Question: I'm new in Django and I'm giving myself a big headhache trying to structure this query.
- - - -
Maybe with an image you can understand better.

:
(so passing through and ):
So basically, first I need to dig from User to RelatedCustomer using , take all the set, and then going back to know the of each customer in the set.
What I've reached so far:
'''
# This gives me back a customer profile given a user.id (2)
cm = CustomerProfile.objects.get(base_profile__user=2)
# M2M lookup. Given one customer returns all the RelatedCustomer relations
# that he has as a part of the 'from' M2M
cm.from_photographer.all()
'''
Chaining the previous two: given a I obtain a of CustomerRelated relations:
'''
rel = CustomerProfile.objects.get(base_profile__user=2).from_photographer.all()
'''
This gives me back something like:
'''
[<CustomerRelated: from TestCustomer4 to TestCustomer2 >,
<CustomerRelated: from TestCustomer4 to TestCustomer3 >]
'''
Where in this case the user having a is the .
So far so good, but now having this set how can I get of the ?
That is, how do I get the of 'TestCustomer2' and 'TestCustomer3'?
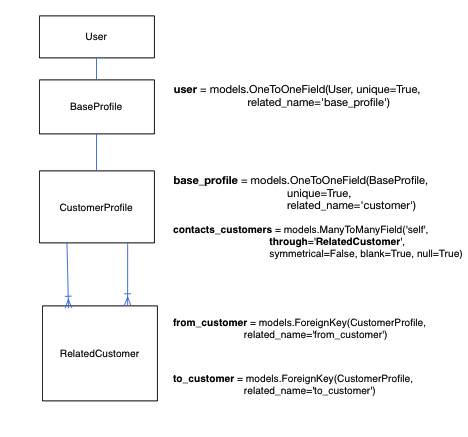
Answer: Ok, as usual whenever you get the answer it always look much more easier than what you were expecting.
I guess this worked for me:
'''
User.objects.filter(base_profile__customer_profile__to_customer__in=
User.objects.get(id=2).base_profile.customer_profile.from_customer.all())
'''
Many thanks to @Games Brainiac